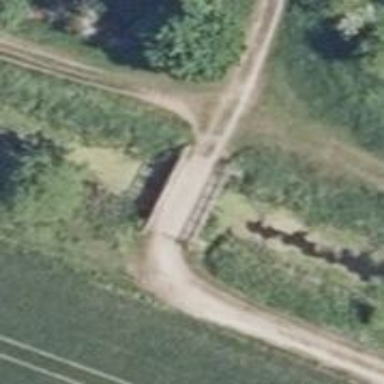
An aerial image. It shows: Gravel track with bridge. The track has grade3 tracktype.